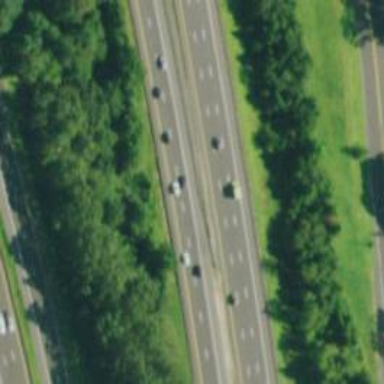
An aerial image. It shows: Urban freeway or expressway.